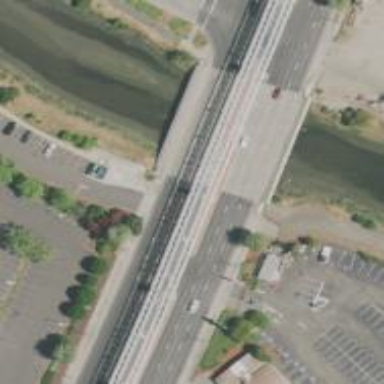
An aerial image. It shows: Trunk road bridge.